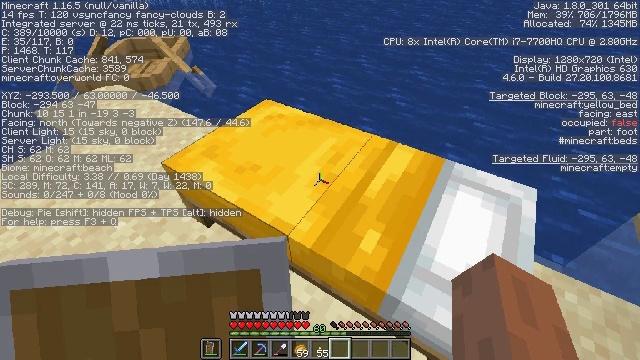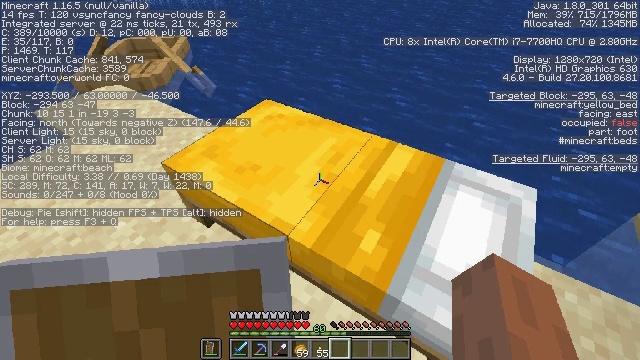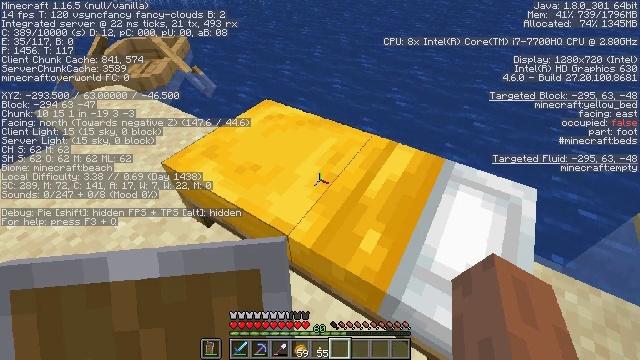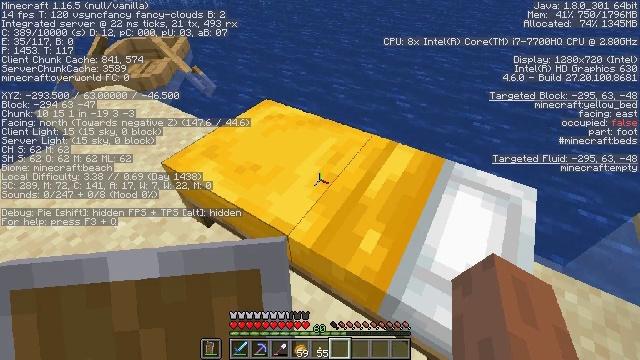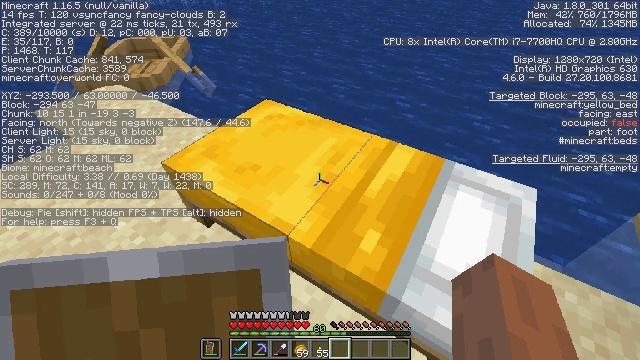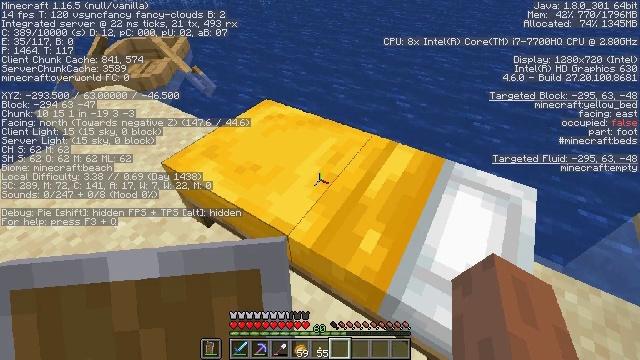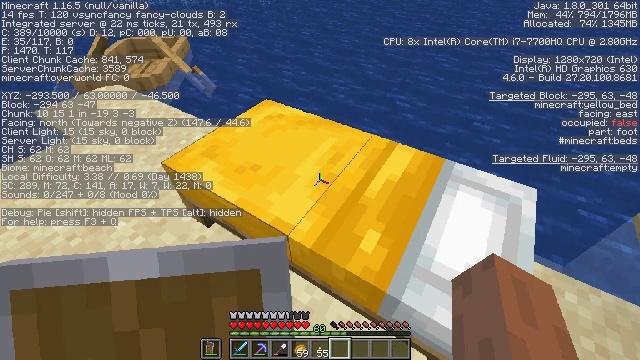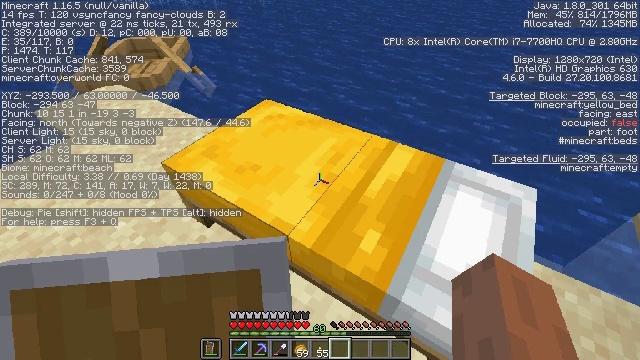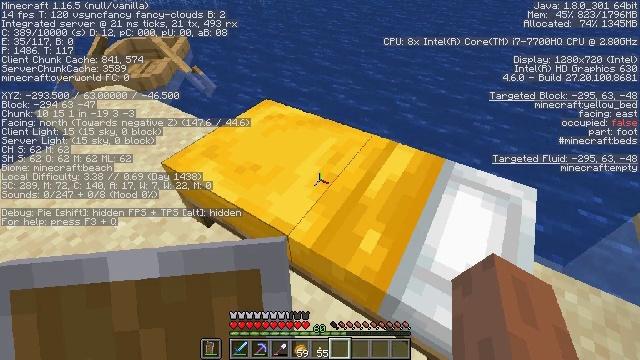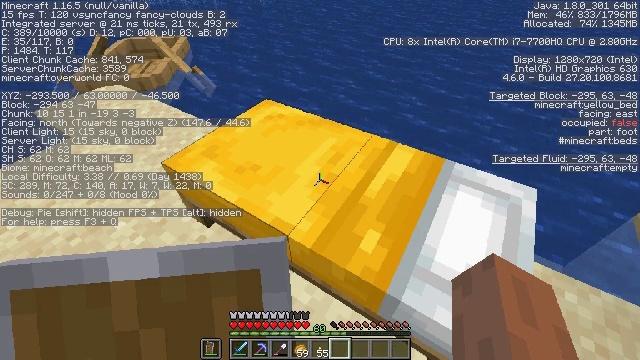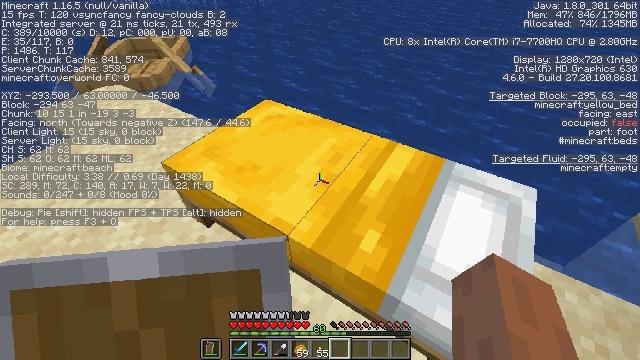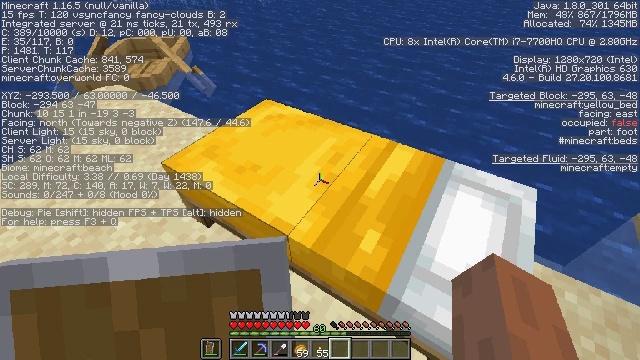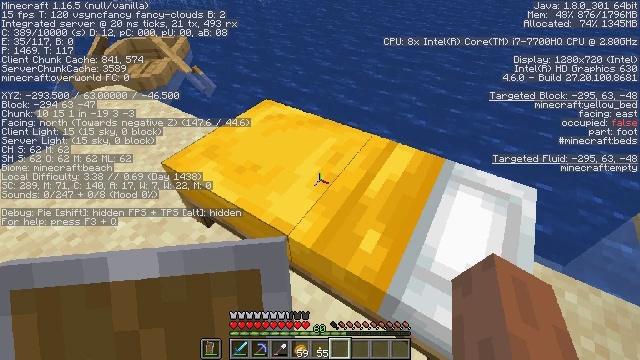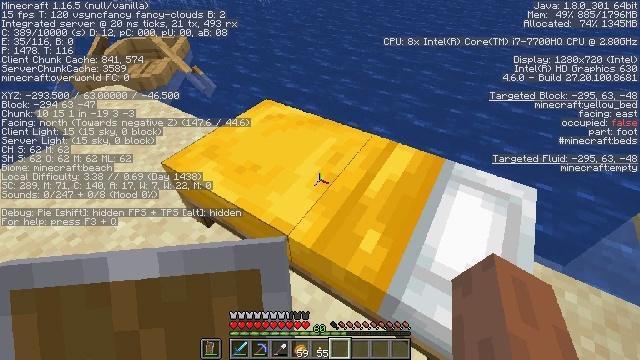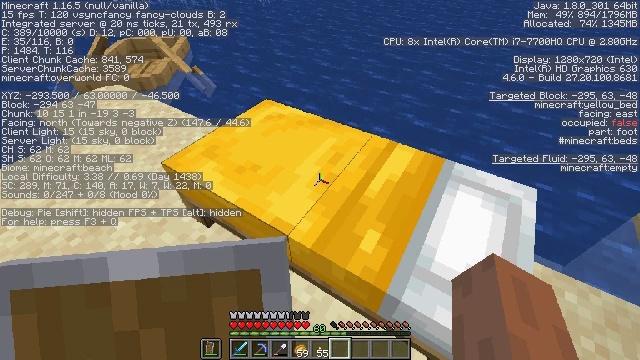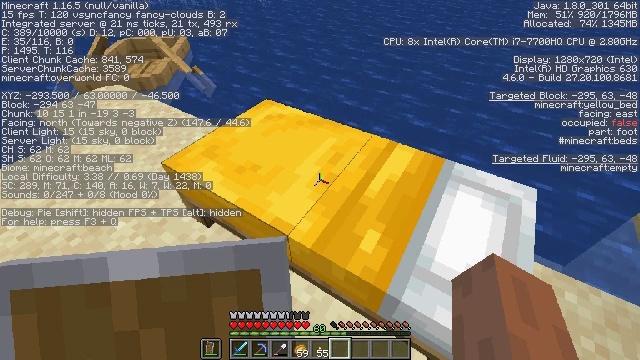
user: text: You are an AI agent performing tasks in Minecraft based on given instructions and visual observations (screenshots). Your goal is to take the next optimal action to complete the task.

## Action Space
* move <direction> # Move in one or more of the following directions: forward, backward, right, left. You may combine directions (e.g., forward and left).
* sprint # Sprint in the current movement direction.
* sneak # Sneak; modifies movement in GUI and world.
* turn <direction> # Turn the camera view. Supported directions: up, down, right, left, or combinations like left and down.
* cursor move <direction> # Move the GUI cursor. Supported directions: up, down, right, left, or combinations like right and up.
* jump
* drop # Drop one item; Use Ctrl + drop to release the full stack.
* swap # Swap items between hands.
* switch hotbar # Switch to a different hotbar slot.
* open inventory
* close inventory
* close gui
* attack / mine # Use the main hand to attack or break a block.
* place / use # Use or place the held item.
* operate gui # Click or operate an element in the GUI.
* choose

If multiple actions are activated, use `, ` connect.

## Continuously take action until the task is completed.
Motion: motion action
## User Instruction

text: Remove the yellow bed.
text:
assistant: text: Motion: no_op
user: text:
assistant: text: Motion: no_op
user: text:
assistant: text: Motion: no_op
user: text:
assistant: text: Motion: no_op
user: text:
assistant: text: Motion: no_op
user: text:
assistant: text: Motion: no_op
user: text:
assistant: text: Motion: no_op
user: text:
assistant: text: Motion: no_op
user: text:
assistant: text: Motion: no_op
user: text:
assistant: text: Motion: no_op
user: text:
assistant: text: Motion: no_op
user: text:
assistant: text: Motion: no_op
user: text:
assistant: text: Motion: no_op
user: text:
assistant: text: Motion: no_op
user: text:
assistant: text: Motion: no_op
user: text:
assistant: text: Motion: no_op
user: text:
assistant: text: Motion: no_op
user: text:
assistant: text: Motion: no_op
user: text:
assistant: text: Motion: no_op
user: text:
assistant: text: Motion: no_op
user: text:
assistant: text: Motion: no_op
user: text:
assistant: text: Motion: no_op
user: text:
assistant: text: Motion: no_op
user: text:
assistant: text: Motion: no_op
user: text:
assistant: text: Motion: no_op
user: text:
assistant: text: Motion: no_op
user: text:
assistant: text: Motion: no_op
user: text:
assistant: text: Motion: no_op
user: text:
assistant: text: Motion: no_op
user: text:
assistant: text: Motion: no_op